Question: I'm trying to configure websockets through http-proxy-middleware. I'm using Docker with NodeJS and React with react-create-app.
'''
const { createProxyMiddleware } = require('http-proxy-middleware');
module.exports = function(app) {
app.use('/api/v4/', createProxyMiddleware({ target: 'http://drf:8081', changeOrigin: true}));
app.use('/api/v4/ws/users/', createProxyMiddleware({ target: 'ws://asgi-server:8082', changeOrigin: true, ws: true}));
};
'''
socket-service.ts
'''
import React from 'react';
interface Props {
cookies: any;
page: any;
address: any;
}
interface requestFormatRPC {
method: string;
params: {[key: string]: any};
id: string;
}
interface responseFormatRPC {
result: any;
error: any;
id: string;
}
export const socketService = (data: Props) => {
const wsProtocol = window.location.protocol === 'http:' ? 'ws:' : 'wss:';
const webSocket = new WebSocket(
'${wsProtocol}//${window.location.host}/api/v4/ws/users/'
);
};
export class webSocketService {
webSocket: any = null;
subscribers: any = {};
sessionId: any = null;
constructor() {
//...
}
private addListeners(self = this) {
console.log('ADD LISTENERS START');
this.webSocket.onmessage = function (event: { [key: string]: any }) {
const data = JSON.parse(event.data);
self.notifySubscribers(data.event, data.data);
};
this.webSocket.onopen = function () {
let sessionCookie = document.cookie.replace(
/(?:(?:^|.*;\s*)session_id\s*\=\s*([^;]*).*$)|^.*$/,
'$1'
);
self.sessionId = sessionCookie ? sessionCookie.split('|')[4].split(':')[1] : null;
console.log(self.sessionId);
self.notifySubscribers('onopen', {});
};
}
private notifySubscribers(event: string, data: any) {
const list = this.subscribers[event];
if (list) {
list.forEach((el: any) => {
el.callback(event, data);
});
}
}
connect() {
if (!this.webSocket) {
console.log('CONNECT WS START');
const wsProtocol = window.location.protocol === 'http:' ? 'ws:' : 'wss:';
this.webSocket = new WebSocket(
'${wsProtocol}//${window.location.host}/api/v4/ws/users/'
);
this.addListeners();
}
}
subscribe(events: any[], callback: any) {
if (events && events.length && callback) {
events.forEach((event: any) => {
if (!this.subscribers[event]) {
this.subscribers[event] = [];
}
this.subscribers[event].push({
event: event,
callback: callback,
});
});
}
}
send(event: any, data: any) {
if (event && data && this.sessionId) {
this.webSocket.send(
JSON.stringify({ event, data, session: this.sessionId })
);
}
}
}
'''
But it only works for my api drf. For websockets Google and Firefox sends error: WebSocket connection to 'ws://localhost:7000/api/v4/ws/users/' failed:

I tried to add WDS_SOCKET_PORT=0 in env and docker-compose.yml, but nothing helps
I set it up with Nginx for production, but i have no understanding how to do it locally with React
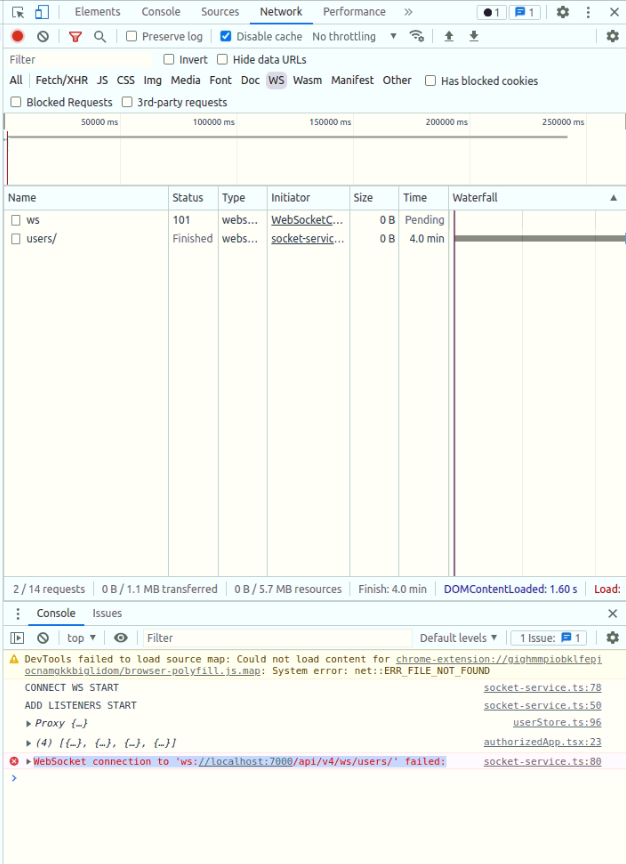
Answer: I just figured it out by editing http-proxy-middleware
'''
const { createProxyMiddleware } = require('http-proxy-middleware');
module.exports = function(app) {
app.use(
'/api/v4/',
createProxyMiddleware({
target: 'http://drf:8081',
changeOrigin: true,
})
);
app.use(
createProxyMiddleware('/api/v4/ws/', {
target: 'http://asgi-server:8082',
changeOrigin: true,
ws: true,
})
);
};
'''
It's a bit different and i do not understand the changes, but it works.
I find the solution here <URL>